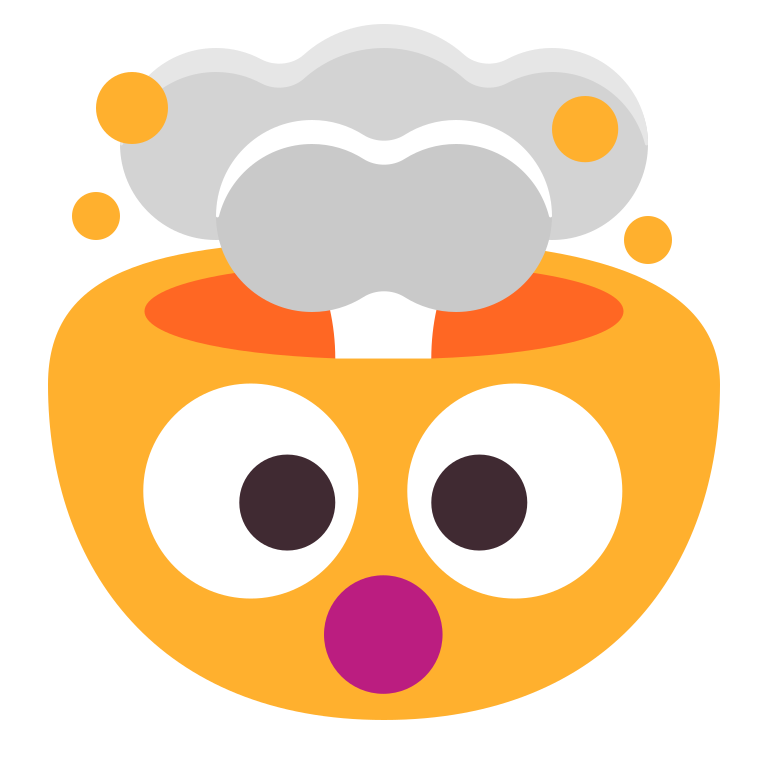
exploding head flat